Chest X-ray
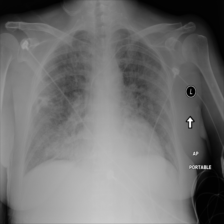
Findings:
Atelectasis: negative
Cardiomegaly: negative
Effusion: negative
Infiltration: negative
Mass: negative
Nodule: positive
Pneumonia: negative
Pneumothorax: negative
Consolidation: negative
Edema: negative
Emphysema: negative
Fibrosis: negative
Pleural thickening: negative
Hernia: negative